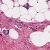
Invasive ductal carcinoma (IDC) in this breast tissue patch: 1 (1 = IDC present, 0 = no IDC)